Aerial crown-view tile of a tropical tree (Barro Colorado Island, Panama), acquired 20240716:
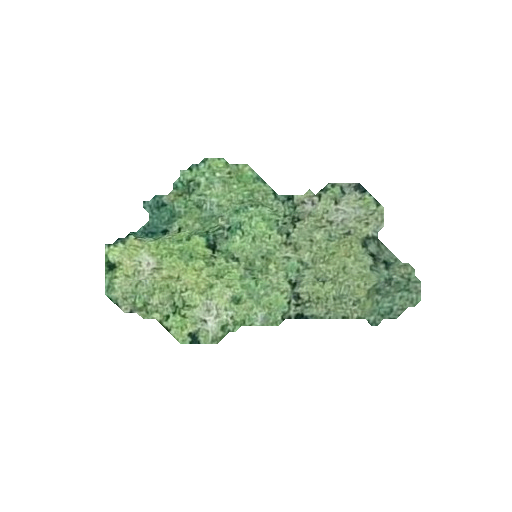
Species: Prioria copaifera
GBIF accepted scientific name: Prioria copaifera
Crown area: 60.736 m²